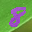
Label: 8